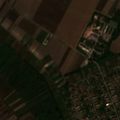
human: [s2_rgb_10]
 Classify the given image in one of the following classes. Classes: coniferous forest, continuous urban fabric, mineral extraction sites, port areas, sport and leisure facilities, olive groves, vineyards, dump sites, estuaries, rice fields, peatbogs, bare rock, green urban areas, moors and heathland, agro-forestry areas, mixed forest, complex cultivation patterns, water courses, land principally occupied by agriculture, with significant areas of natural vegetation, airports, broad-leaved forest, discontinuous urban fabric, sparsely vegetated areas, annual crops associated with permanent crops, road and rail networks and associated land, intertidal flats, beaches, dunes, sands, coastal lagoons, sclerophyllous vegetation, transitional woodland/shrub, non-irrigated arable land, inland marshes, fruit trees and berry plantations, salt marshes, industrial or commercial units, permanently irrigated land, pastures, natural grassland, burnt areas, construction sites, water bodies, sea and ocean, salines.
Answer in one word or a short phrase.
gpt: discontinuous urban fabric, non-irrigated arable land, land principally occupied by agriculture, with significant areas of natural vegetation